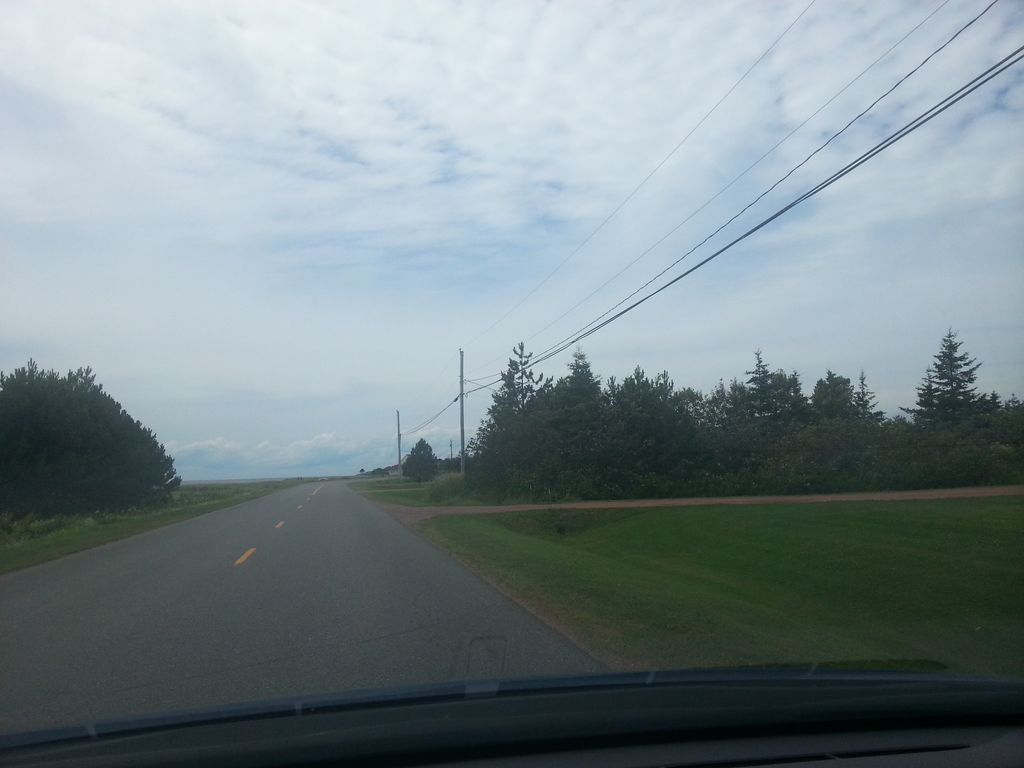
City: charlottetown